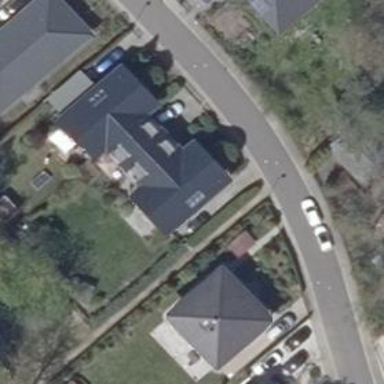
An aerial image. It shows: Simple and straightforward house.